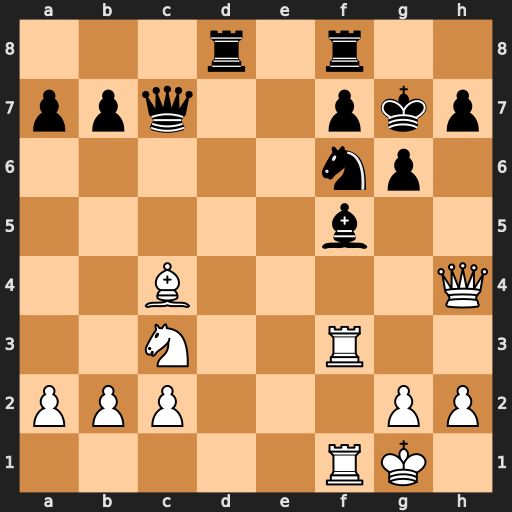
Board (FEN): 3r1r2/ppq2pkp/5np1/5b2/2B4Q/2N2R2/PPP3PP/5RK1
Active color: w
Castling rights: -
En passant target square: -
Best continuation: Rxf5 Qb6+ R5f2